Question: I want to input some '<p>NewText</p>' into next td after there was some keyup at previous td's input. For example, if the input text field is in the table's second td, then after I make some keyup some '<p>NewText</p>' appears into the table's third td. I want to get it done without ID, Names, Classes etc.
The problem in my code is that '<p>NewText</p>' inserts between second and third td. I don't know how to put inside the third td.

HTML:
'''
<table>
<tr>
<td>Text</td>
<td><input type="text" onkeyup="scripts(this)" /></td>
<td></td>
<td></td>
</tr>
</table>
'''
Javascript:
'''
function scripts($this) {
$this.parentNode.nextSibling.innerHTML = '';
if ($this.value !== '') {
$("<p>NewText</p>").insertAfter($this.parentNode);
};
};
'''
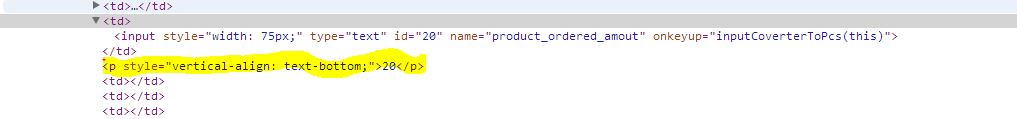
Answer: First: Don't call functions 'function'. Once you've fixed that:
jQuery's <URL> can take you from there to the next sibling. So:
'''
function someName(rawElement) {
var $el = $(rawElement);
$el.closest('td').next().html("This markup will replace the content of the next cell");
}
'''
(Note the first line, since what you're passing into your function isn't a jQuery object, it's a DOM element.)